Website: apple
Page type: address-validator
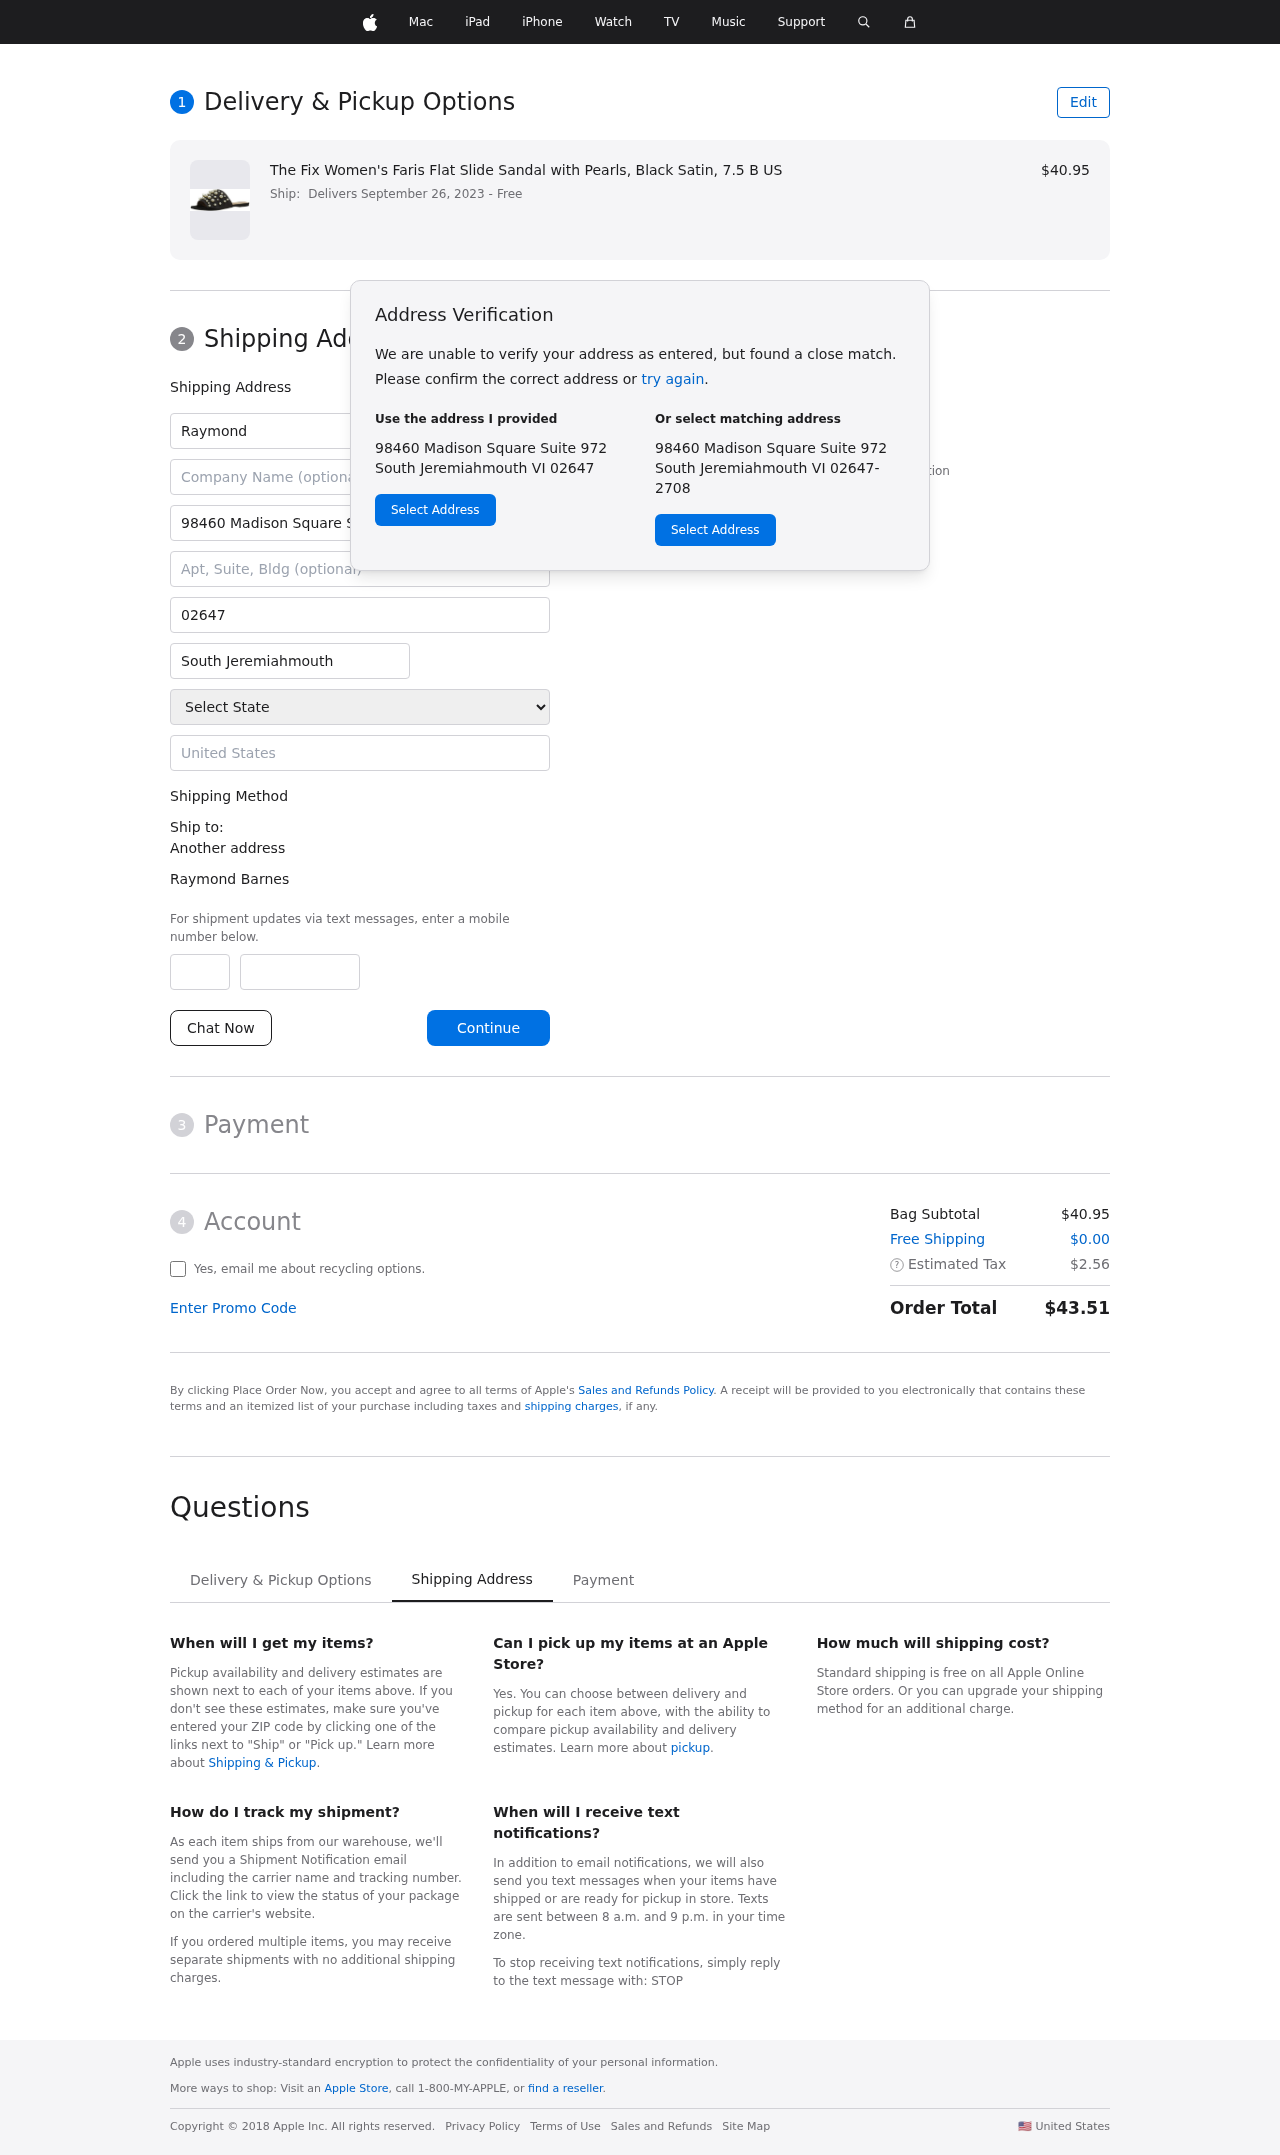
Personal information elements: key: PII_CITY
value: South Jeremiahmouth
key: PII_COUNTRY
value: United States
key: PII_FIRSTNAME
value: Raymond
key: PII_FULLNAME
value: Raymond Barnes
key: PII_LASTNAME
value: Barnes
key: PII_PHONE_AREA
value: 651
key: PII_PHONE_SUFFIX
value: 6145
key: PII_POSTCODE
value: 02647
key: PII_STATE
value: VI
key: PII_STREET
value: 98460 Madison Square Suite 972
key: PII_CITY_STATE_ZIP
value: South Jeremiahmouth VI 02647
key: PII_STATE_ABBR
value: VI
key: PII_POSTCODE_FULL
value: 02647
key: PII_POSTCODE_NUMERIC
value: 2647
Product elements: key: PRODUCT1_NAME
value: The Fix Women's Faris Flat Slide Sandal with Pearls, Black Satin, 7.5 B US
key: PRODUCT1_PRICE
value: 40.95
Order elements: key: ORDER_DELIVERY_DATE
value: Delivers September 26, 2023
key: ORDER_SUBTOTAL
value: $40.95
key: ORDER_SHIPPING_COST
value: $0.00
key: ORDER_TAX
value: $2.56
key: ORDER_TOTAL
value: $43.51